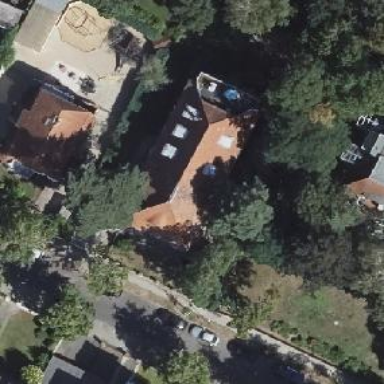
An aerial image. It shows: Building.